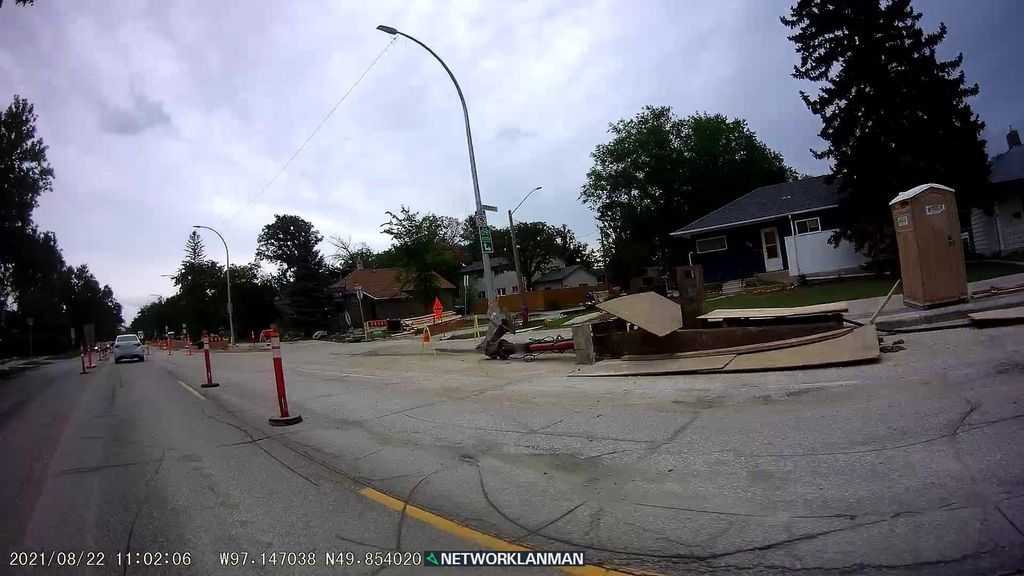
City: winnipeg